Question: I made a golang app on my machine that uses cron. On my machine, I
"go get github.com/robfig/cron"
to download and install dependency then in my app I
"import cron "github.com/rk/go-cron""
the app works fine and runs the way I want. I then upload it to the server where it's supposed to run and try to "go get github.com/robfig/cron" as I did on my machine, but then it gave me this

I downloaded and installed github but still the same result. I'm guessing the problem is with github on my server machine
I am new to golang and andy kind of help would be greatly appreciated. Thanks.
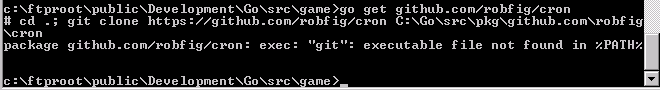
Answer: What you need to install is 'git'. It is the version control system (VCS) used by GitHub.
The native GitHub application does not provide the command line tools used by Go.
Git can be found and downloaded at <URL>
Once installed, make sure you have the path to the Git cmd folder in your %PATH% environment variable.
You can check this by running the command: 'echo %PATH%'
On a Windows installation, you might find it located here:
> C:\Program Files (x86)\Git\cmd